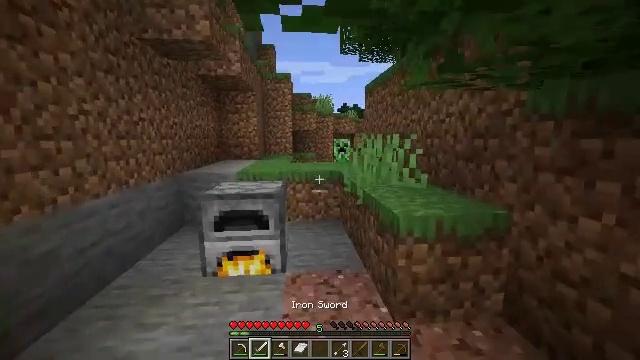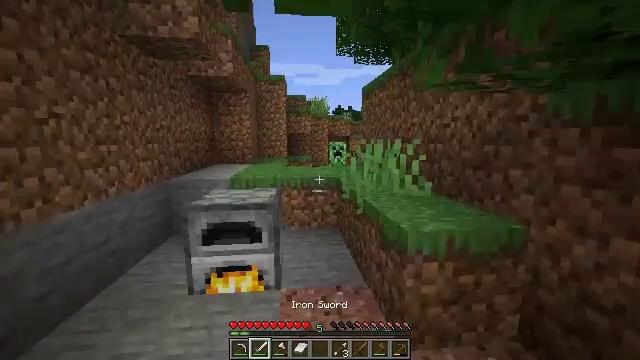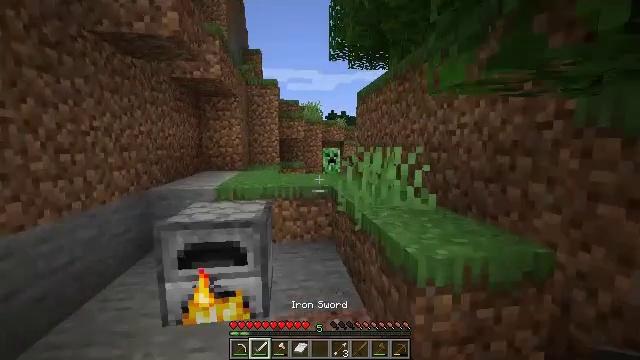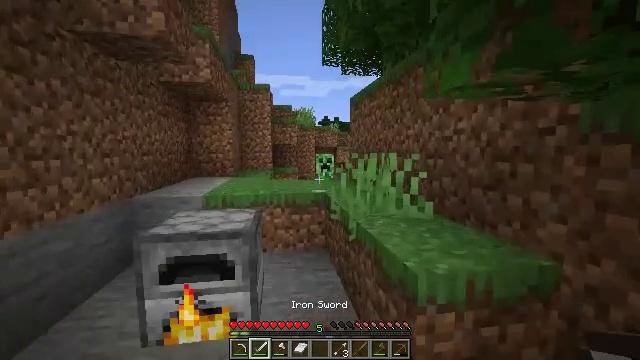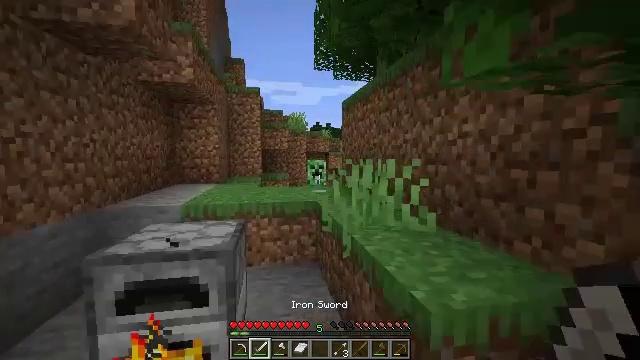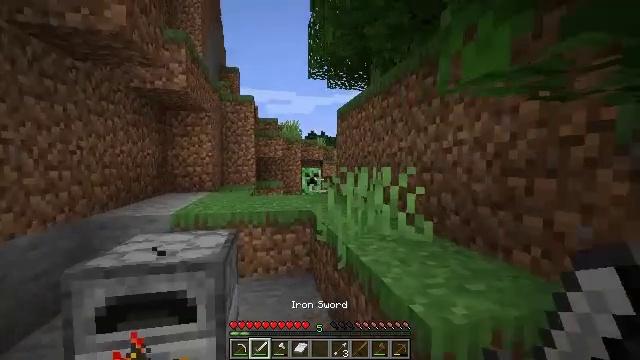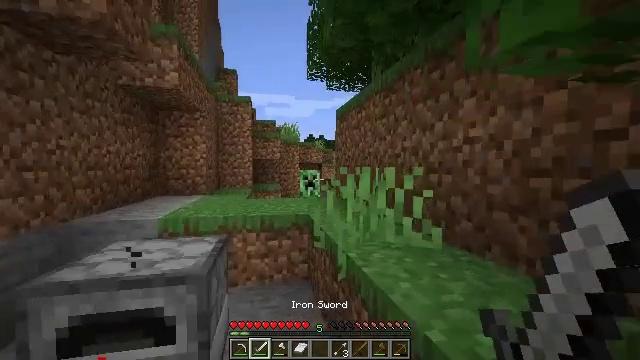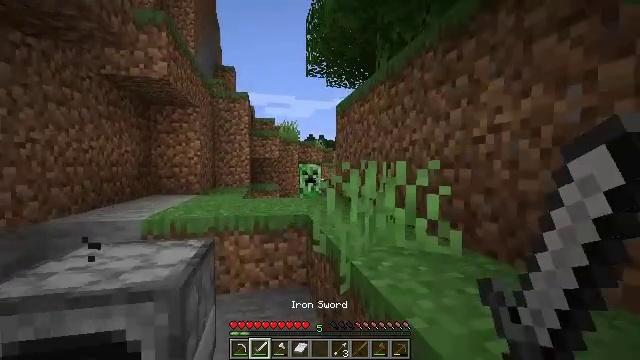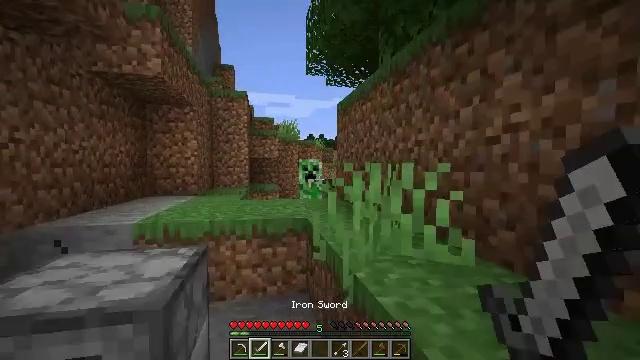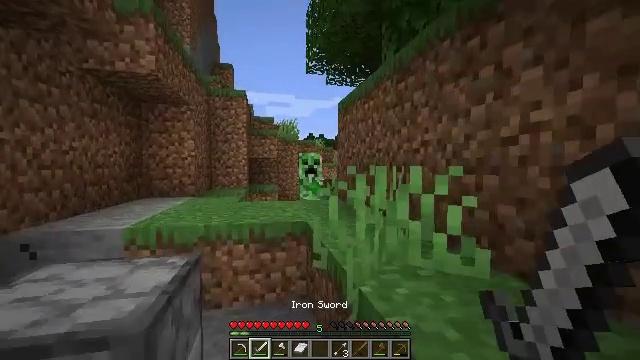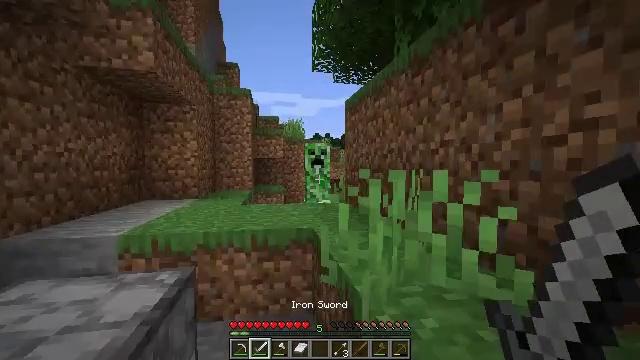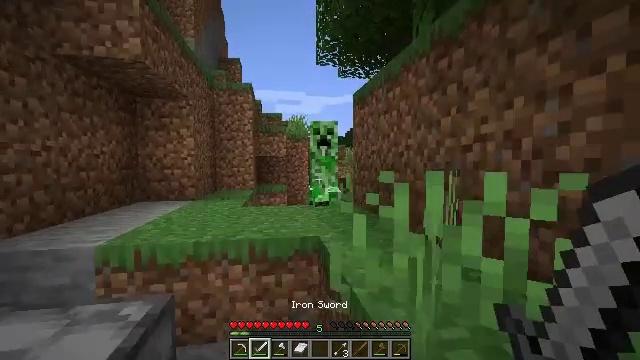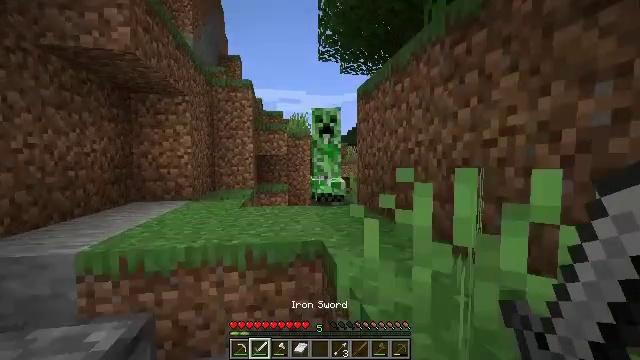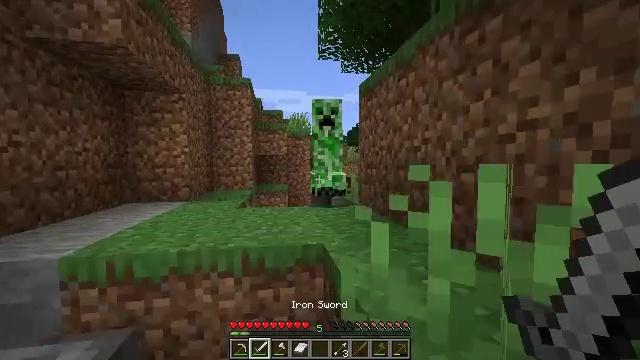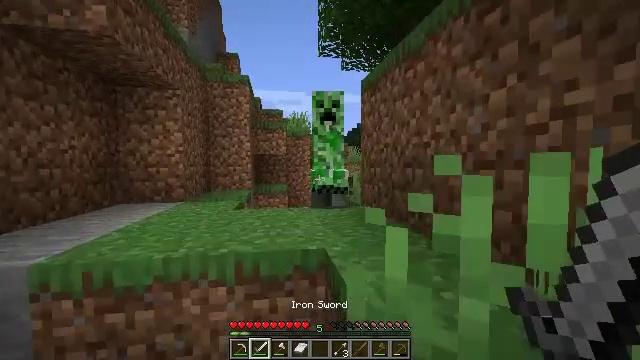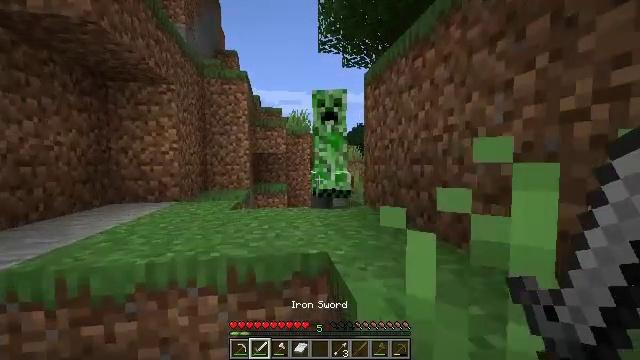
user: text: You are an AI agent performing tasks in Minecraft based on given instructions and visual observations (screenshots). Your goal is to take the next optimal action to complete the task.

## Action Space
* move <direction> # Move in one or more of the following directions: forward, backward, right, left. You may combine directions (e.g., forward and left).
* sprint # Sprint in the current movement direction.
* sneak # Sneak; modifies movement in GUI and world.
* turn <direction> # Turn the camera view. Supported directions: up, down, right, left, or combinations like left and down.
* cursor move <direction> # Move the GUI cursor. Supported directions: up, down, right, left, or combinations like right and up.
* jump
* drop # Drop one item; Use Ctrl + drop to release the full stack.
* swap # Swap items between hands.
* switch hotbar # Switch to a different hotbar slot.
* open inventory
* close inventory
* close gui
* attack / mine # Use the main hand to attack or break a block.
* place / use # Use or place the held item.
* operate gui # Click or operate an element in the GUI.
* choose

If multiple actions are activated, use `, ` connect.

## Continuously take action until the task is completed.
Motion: motion action
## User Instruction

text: Craft charcoal in a furnace.
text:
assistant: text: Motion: move forward, turn right
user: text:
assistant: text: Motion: move forward, turn right and up
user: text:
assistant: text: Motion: move forward, turn right and up
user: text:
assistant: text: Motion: move forward, turn right and up
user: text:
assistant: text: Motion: move forward, turn right and up
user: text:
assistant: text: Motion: move forward
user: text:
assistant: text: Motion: move forward
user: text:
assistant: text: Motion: move forward
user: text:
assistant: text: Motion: move forward
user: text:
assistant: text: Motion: move forward, turn left
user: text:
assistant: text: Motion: move forward
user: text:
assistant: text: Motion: move forward
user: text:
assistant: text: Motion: move forward
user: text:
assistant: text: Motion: move forward
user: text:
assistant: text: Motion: move forward
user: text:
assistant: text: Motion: move forward, turn right and up
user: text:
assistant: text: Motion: move forward, attack / mine
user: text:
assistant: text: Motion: turn up, attack / mine
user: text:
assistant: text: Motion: move back, turn up, attack / mine
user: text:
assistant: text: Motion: move back
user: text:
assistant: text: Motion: move back
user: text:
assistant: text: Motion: move back
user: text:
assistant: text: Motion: move back
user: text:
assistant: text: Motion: move back
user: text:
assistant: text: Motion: move back
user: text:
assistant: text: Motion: move back
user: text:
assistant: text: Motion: move back
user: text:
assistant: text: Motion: move back
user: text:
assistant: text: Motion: move back
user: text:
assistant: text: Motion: move back, turn right